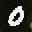
Label: 0